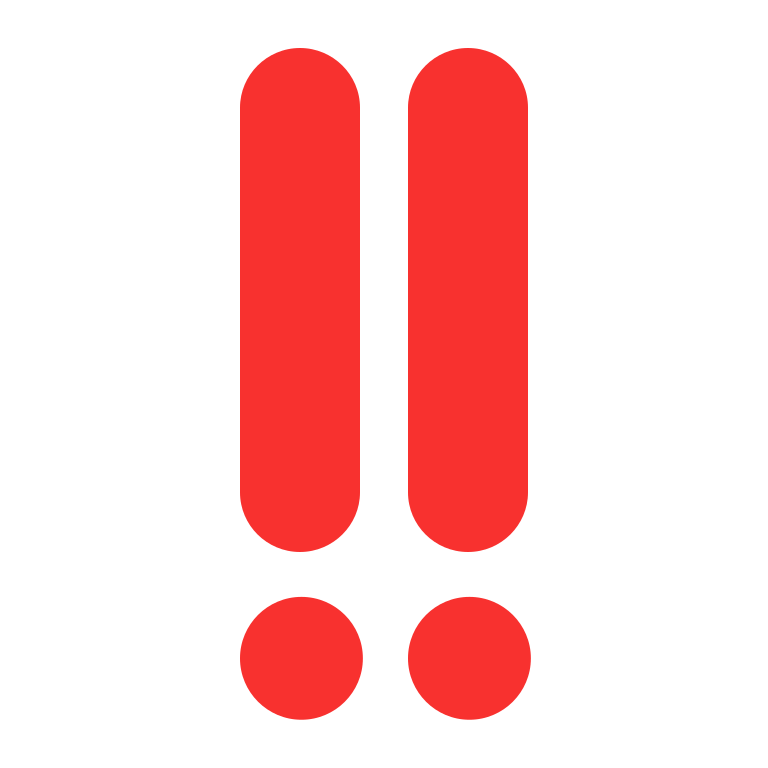
double exclamation mark flat